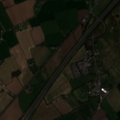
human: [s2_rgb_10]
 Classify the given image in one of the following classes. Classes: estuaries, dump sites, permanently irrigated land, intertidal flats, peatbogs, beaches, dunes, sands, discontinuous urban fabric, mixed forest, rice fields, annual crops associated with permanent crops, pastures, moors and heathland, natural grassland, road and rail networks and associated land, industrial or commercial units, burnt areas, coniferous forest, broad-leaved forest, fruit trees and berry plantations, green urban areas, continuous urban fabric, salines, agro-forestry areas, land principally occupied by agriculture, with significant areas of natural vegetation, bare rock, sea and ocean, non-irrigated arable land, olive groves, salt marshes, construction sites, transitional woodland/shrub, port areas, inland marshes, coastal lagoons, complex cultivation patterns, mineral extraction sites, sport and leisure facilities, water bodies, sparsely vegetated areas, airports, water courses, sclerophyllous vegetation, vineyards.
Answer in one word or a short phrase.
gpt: road and rail networks and associated land, sport and leisure facilities, non-irrigated arable land, pastures, complex cultivation patterns